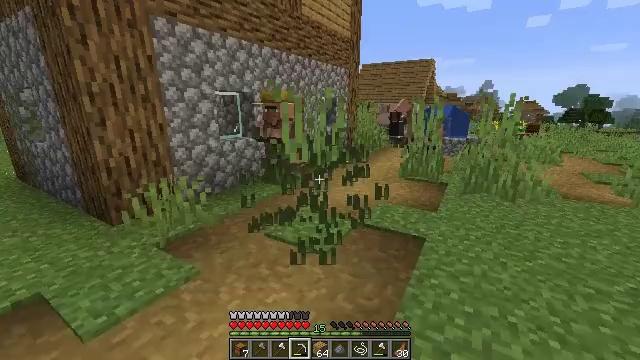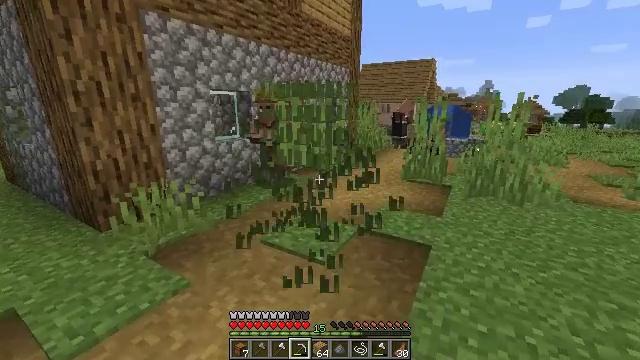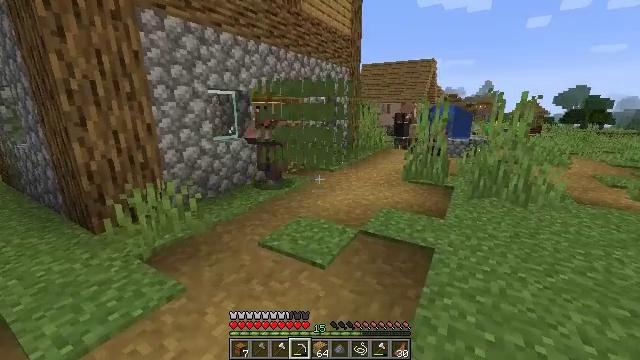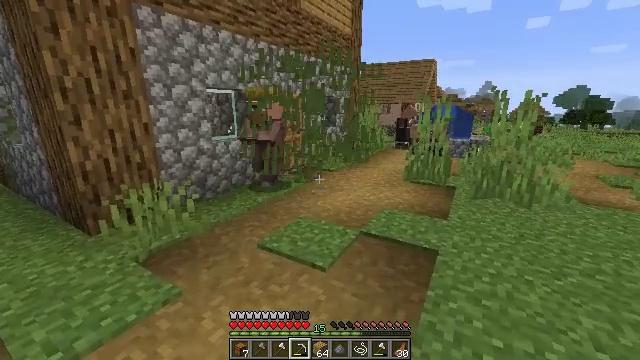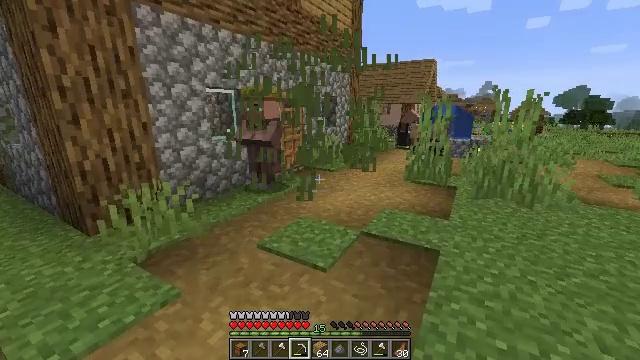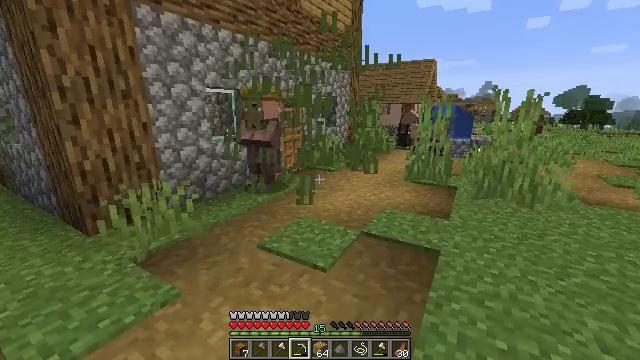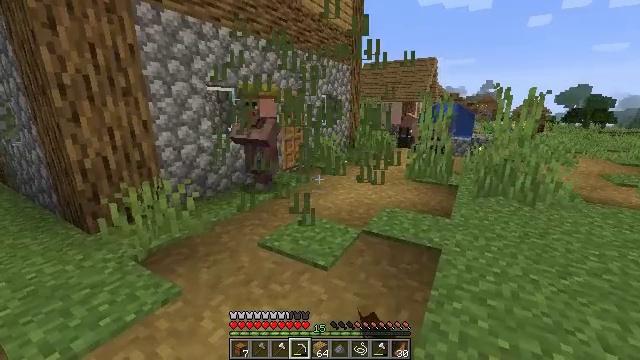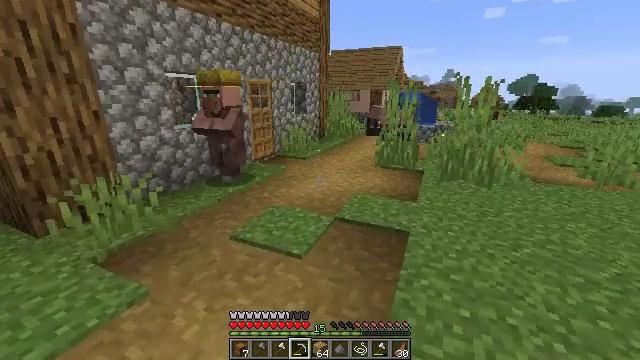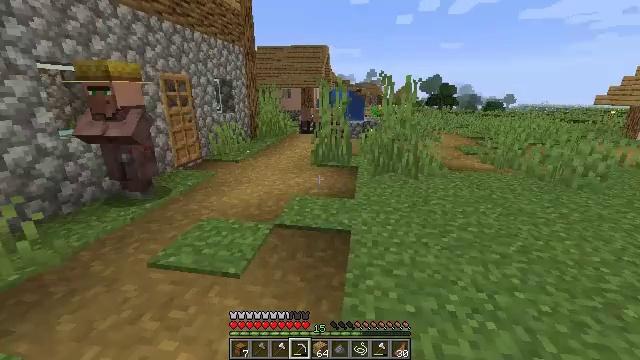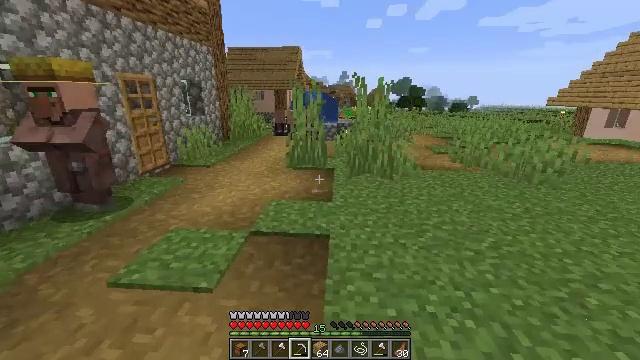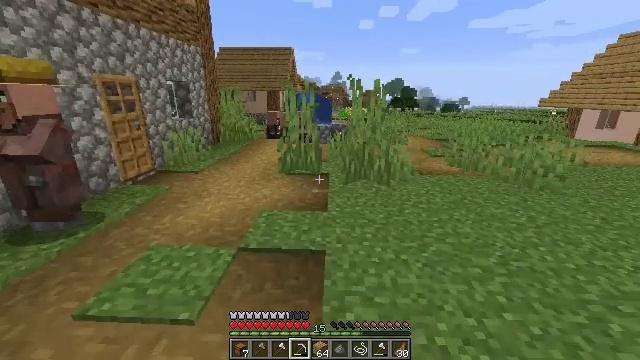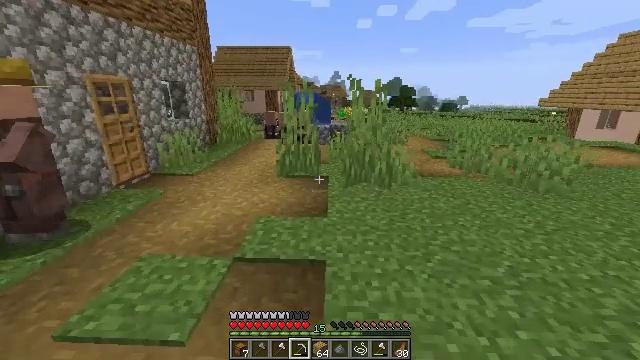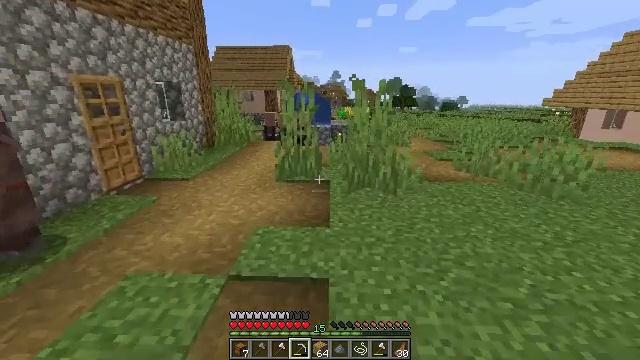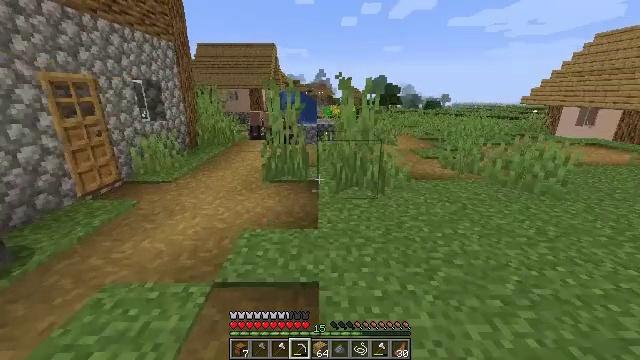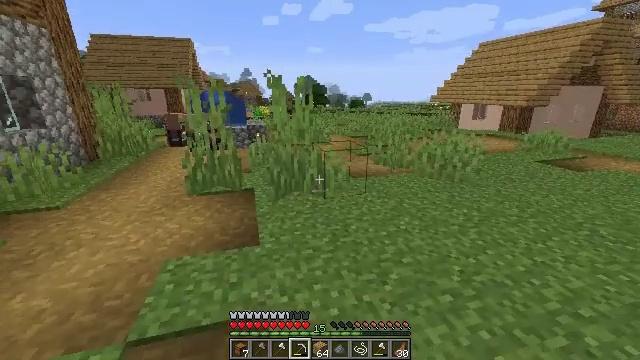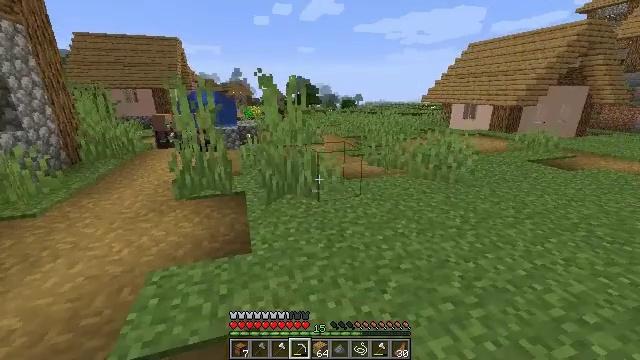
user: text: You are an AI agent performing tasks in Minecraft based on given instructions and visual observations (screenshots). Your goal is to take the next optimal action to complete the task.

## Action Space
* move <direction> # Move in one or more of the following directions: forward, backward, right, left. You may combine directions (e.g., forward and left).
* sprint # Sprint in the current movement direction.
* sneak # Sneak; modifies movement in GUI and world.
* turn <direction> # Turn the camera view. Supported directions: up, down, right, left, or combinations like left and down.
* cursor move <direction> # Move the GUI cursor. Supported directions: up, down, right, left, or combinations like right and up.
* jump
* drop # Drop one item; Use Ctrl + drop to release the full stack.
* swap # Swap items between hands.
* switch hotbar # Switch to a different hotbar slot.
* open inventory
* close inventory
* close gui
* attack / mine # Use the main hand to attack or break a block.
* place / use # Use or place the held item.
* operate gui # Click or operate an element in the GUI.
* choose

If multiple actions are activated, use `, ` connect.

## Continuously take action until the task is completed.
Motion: motion action
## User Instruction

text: Collect the grass from the surface.
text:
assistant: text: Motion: attack / mine
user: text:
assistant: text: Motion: attack / mine
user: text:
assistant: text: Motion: attack / mine
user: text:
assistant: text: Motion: no_op
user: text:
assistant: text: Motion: attack / mine
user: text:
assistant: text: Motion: attack / mine
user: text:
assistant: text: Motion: move forward, turn right and down, attack / mine
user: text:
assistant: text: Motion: move forward, turn right
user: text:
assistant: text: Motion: move forward, turn right
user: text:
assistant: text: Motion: move forward, turn right
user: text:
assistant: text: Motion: move forward, attack / mine
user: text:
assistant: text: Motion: move forward, attack / mine
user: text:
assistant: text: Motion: move forward, turn right, attack / mine
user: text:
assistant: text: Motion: move forward, turn right, attack / mine
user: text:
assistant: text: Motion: turn right
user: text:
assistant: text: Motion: attack / mine
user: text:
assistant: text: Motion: move forward, attack / mine
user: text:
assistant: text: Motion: move forward, attack / mine
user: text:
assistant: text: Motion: move forward, turn left
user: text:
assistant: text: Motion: move forward, turn left
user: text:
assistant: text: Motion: attack / mine